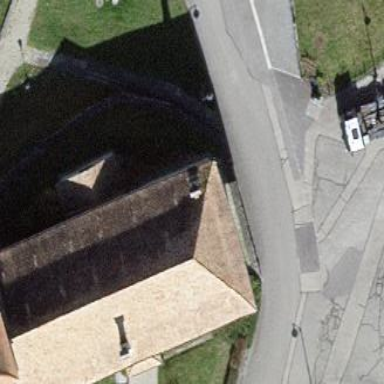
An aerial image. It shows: Church which is place of worship.